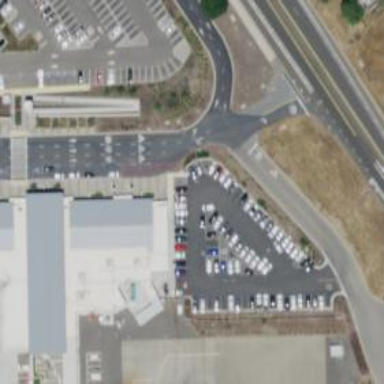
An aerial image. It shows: Car rental facility.